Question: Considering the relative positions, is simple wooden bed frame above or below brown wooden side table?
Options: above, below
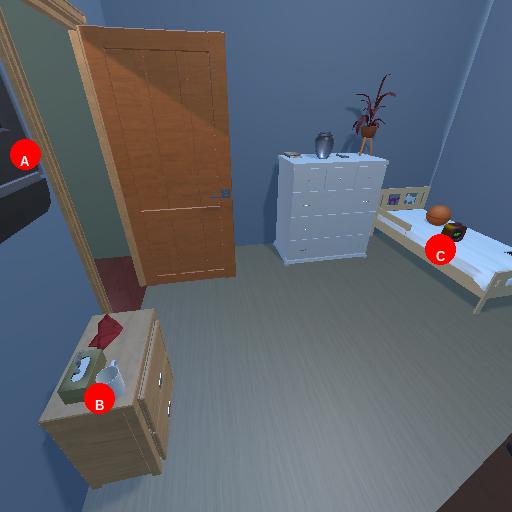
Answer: above